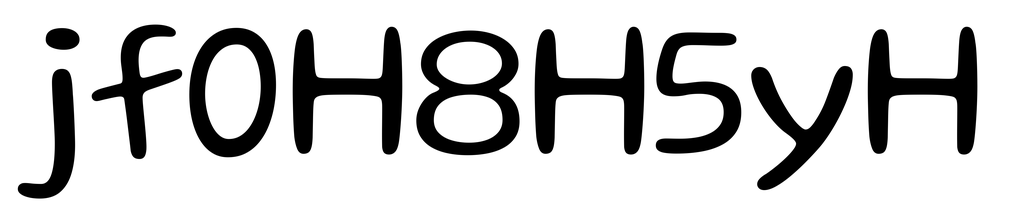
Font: Gluten_Light